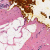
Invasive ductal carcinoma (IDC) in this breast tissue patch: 0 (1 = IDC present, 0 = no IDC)